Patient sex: M
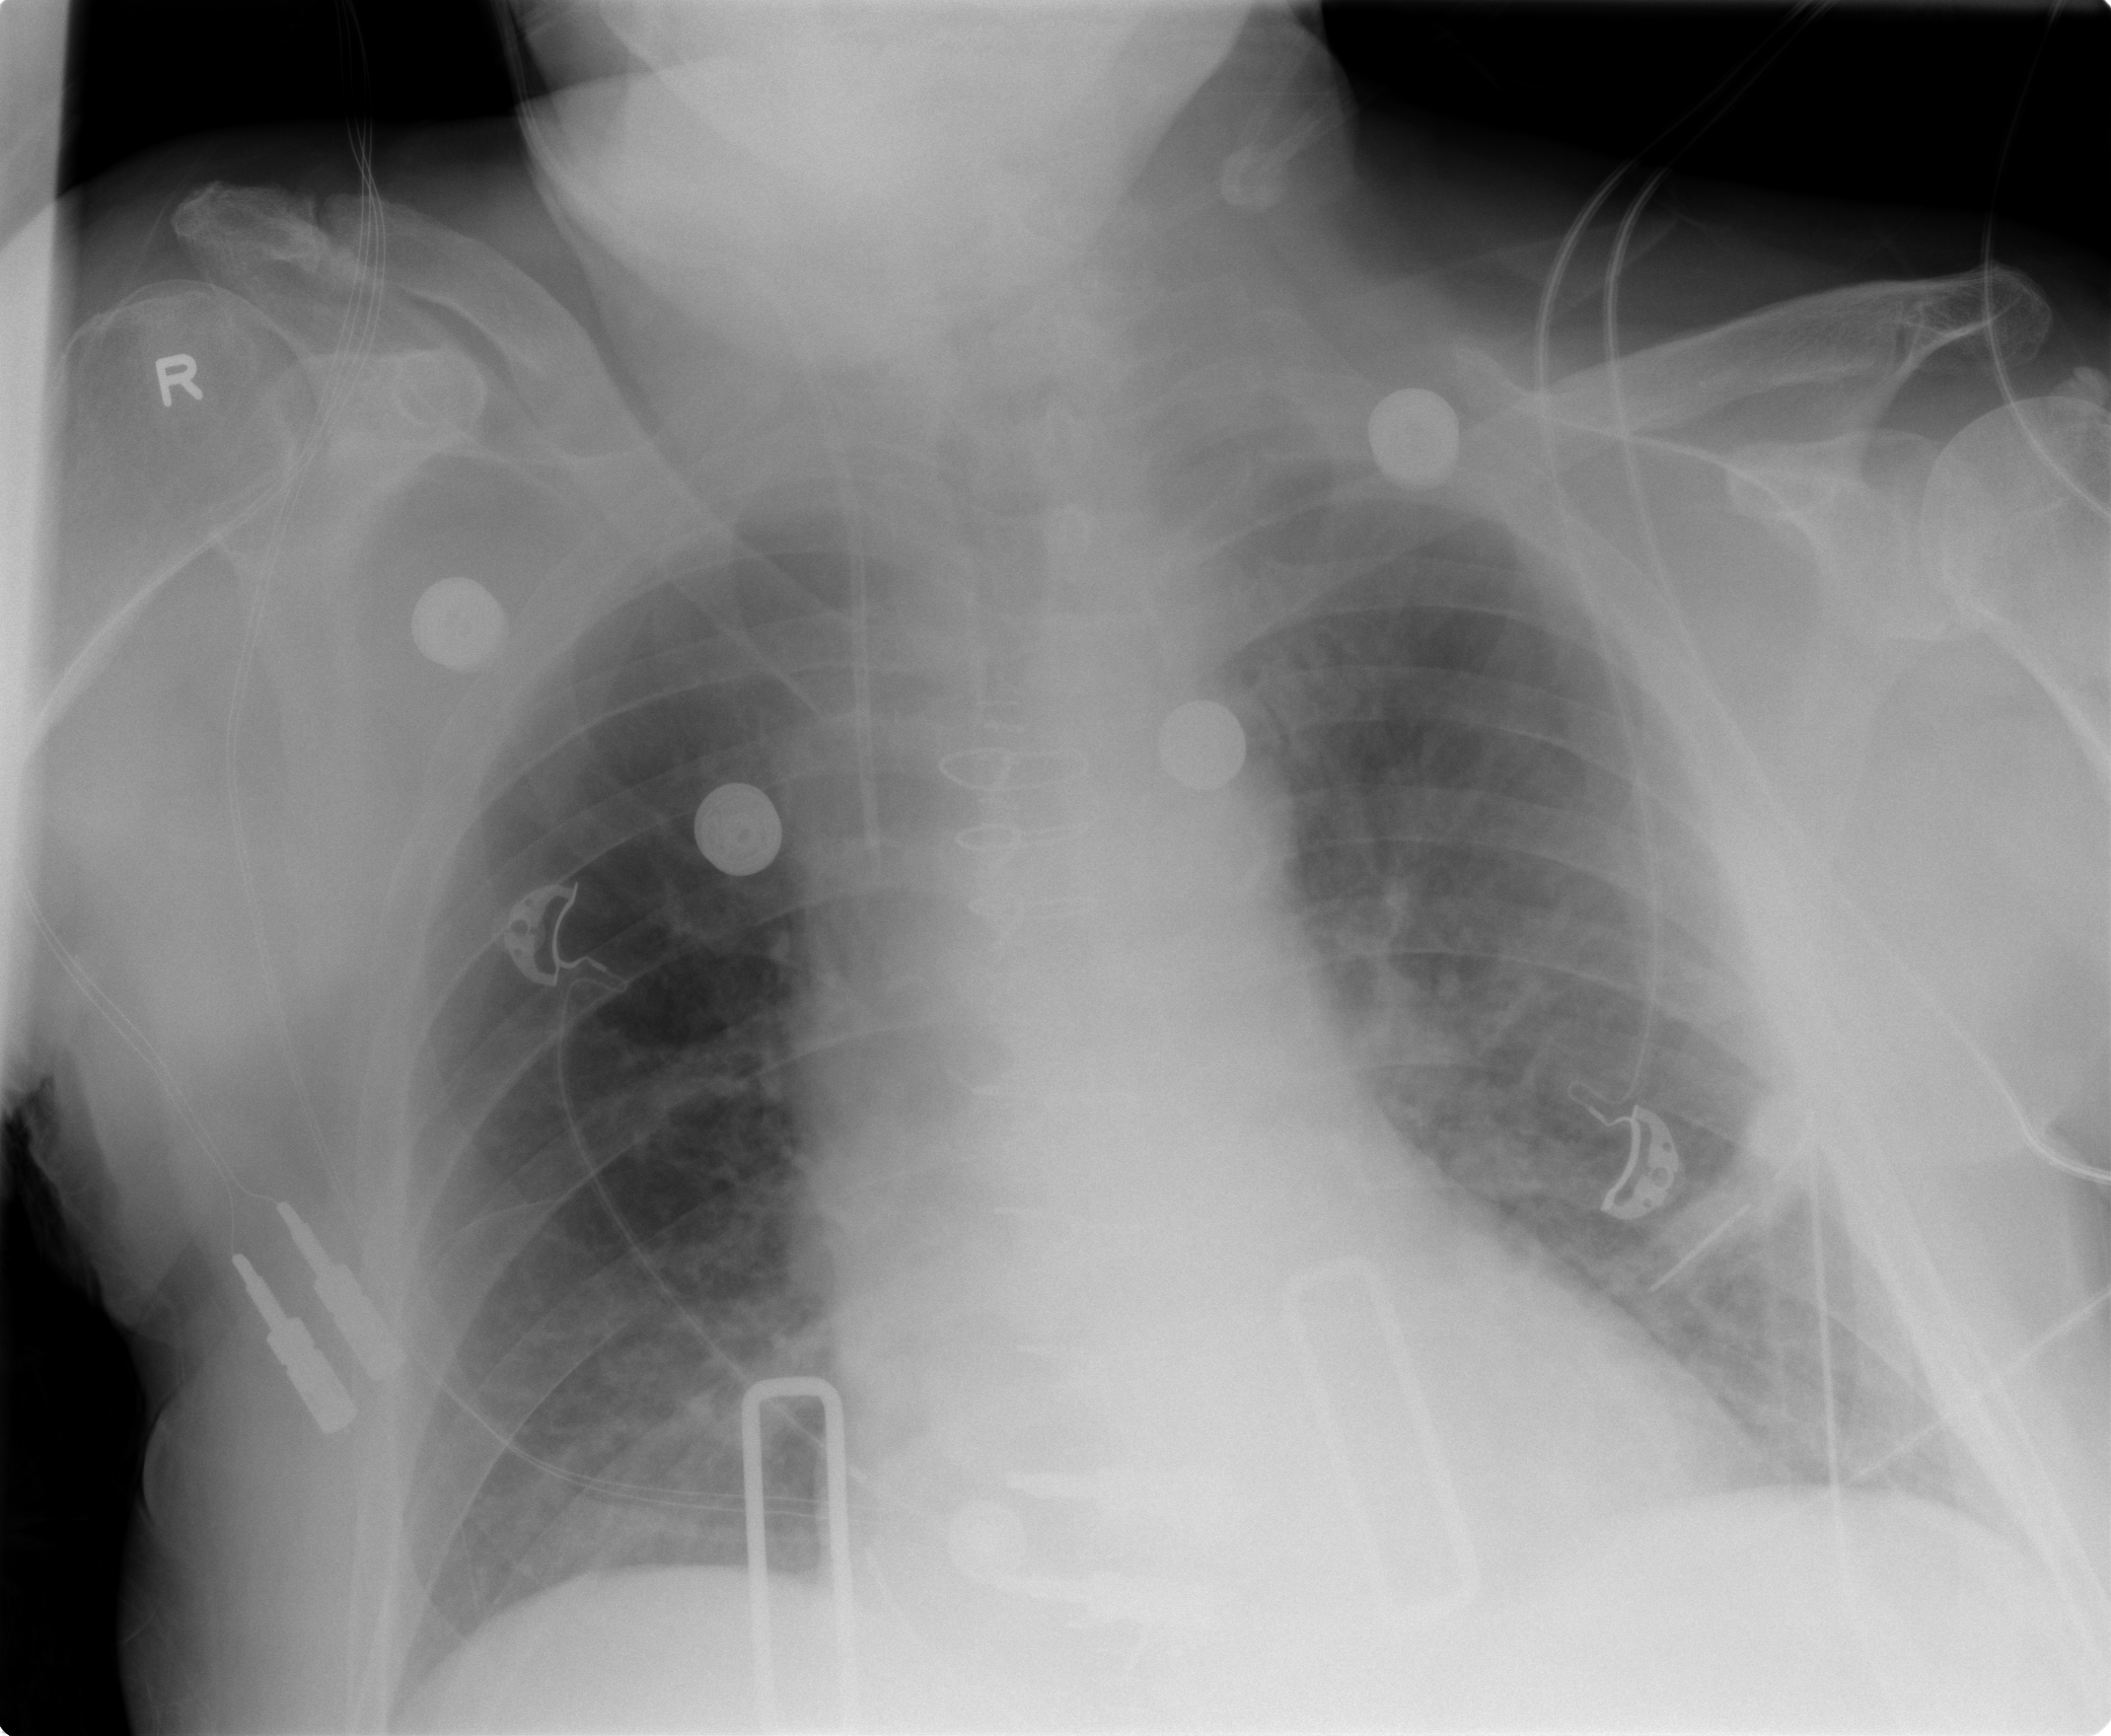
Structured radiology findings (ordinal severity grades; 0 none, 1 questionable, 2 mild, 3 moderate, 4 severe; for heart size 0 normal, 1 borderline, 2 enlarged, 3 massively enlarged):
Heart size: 2
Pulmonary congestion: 2
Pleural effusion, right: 0
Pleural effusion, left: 0
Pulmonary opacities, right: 0
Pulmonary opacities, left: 0
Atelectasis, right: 2
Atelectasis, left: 0